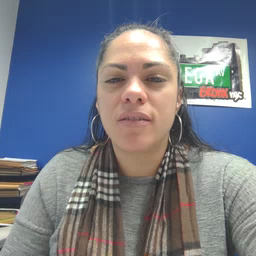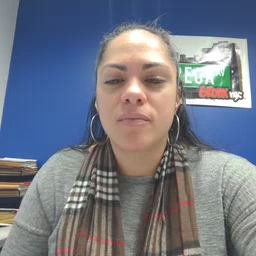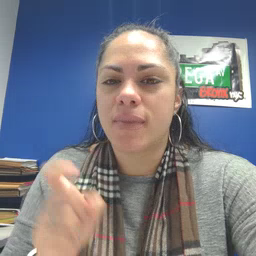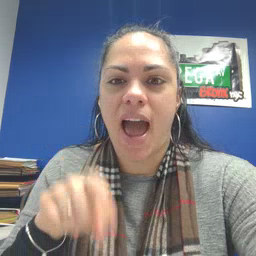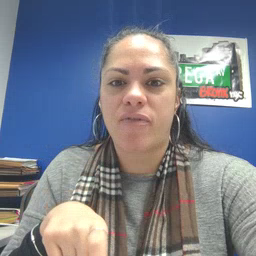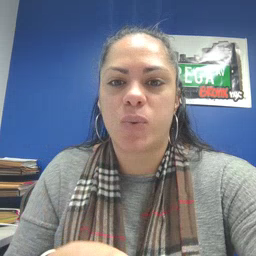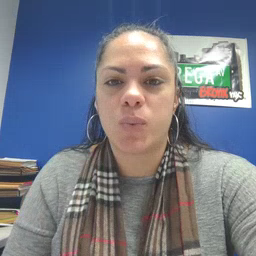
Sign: haveto